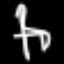
Label: chair